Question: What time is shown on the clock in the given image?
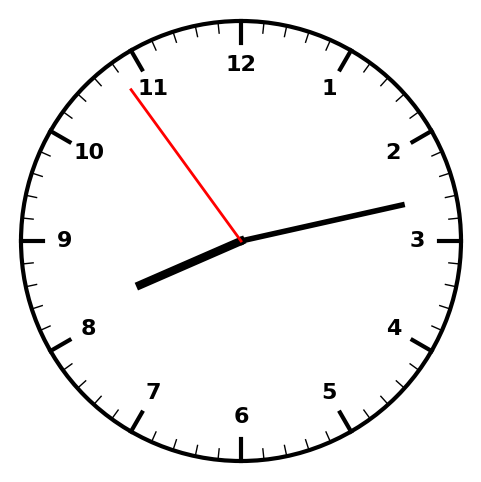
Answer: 08:12:54